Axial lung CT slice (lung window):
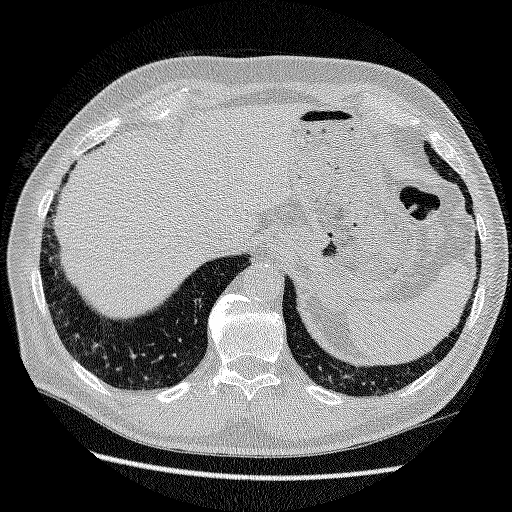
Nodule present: no